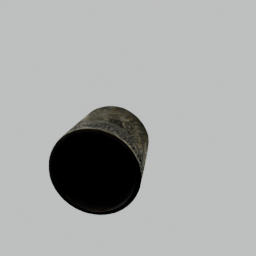
Label: decoration